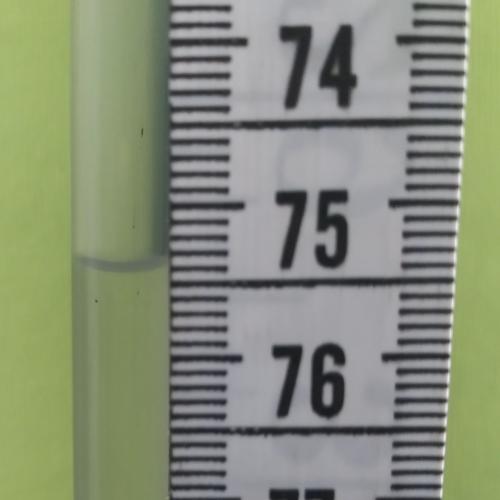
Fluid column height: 75.4 cm